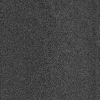
Atmospheric dust classification: dusty